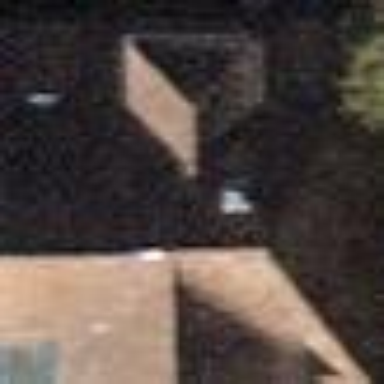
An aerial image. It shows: House with hipped roof.